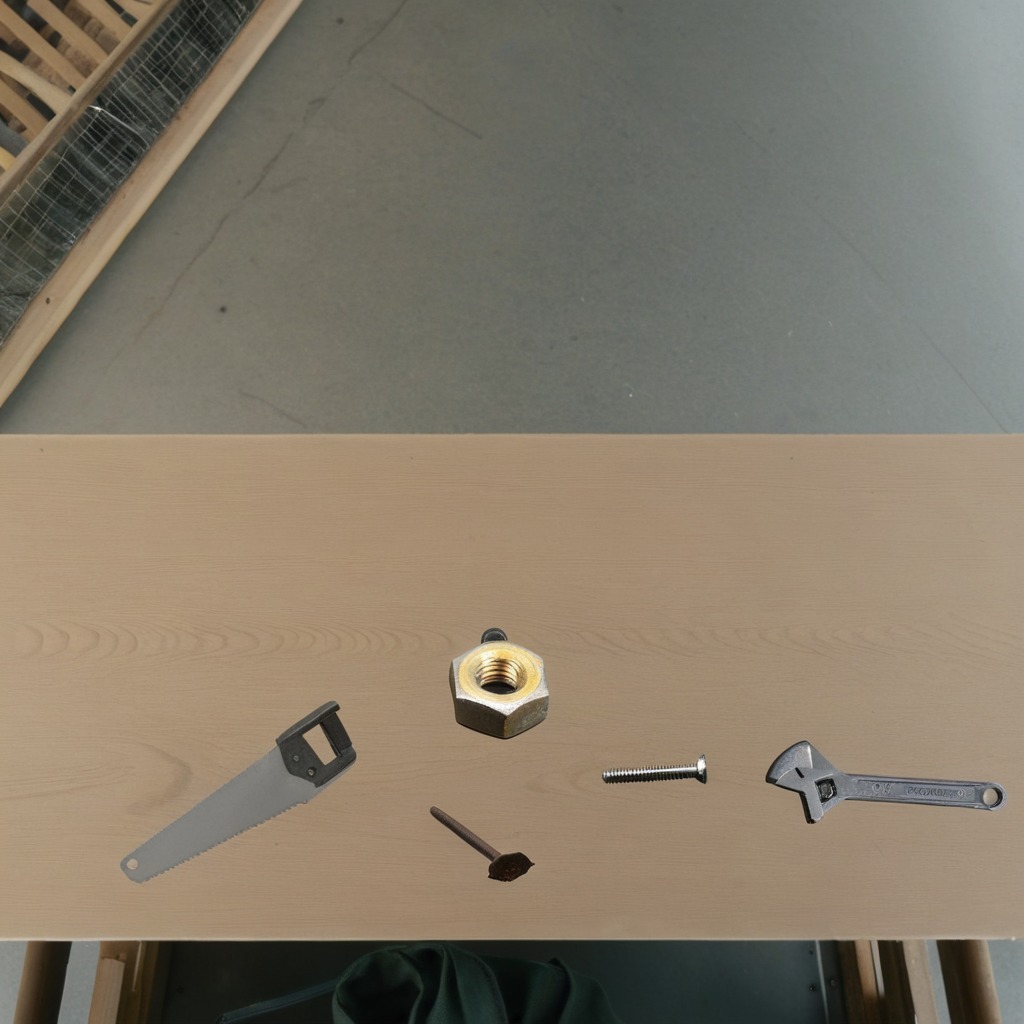
A metal machine screw, an iron nail, a handheld metal saw, a metal nut, and a wrench are lying on the workbench.